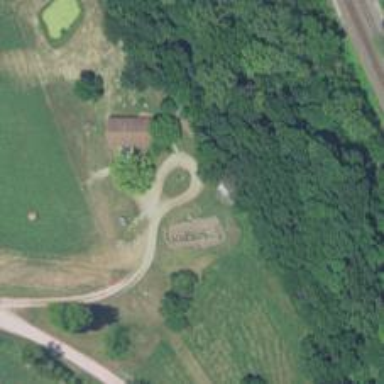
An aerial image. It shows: Driveway leading to service road.